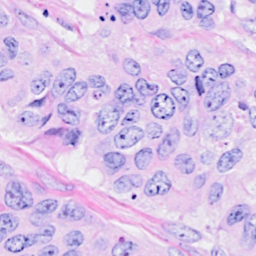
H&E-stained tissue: Breast